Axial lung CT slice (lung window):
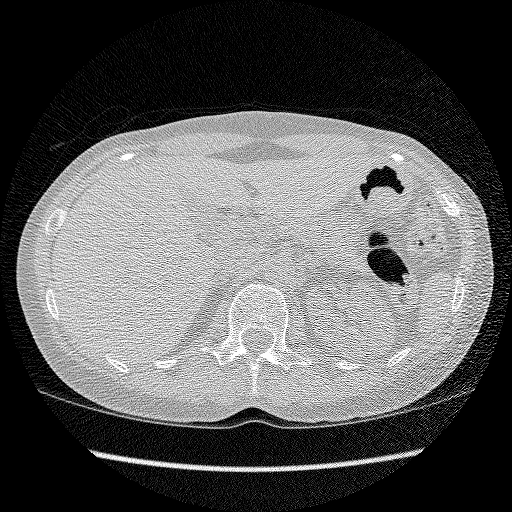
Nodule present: no